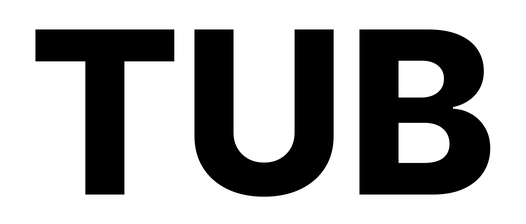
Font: Inter_ExtraBold